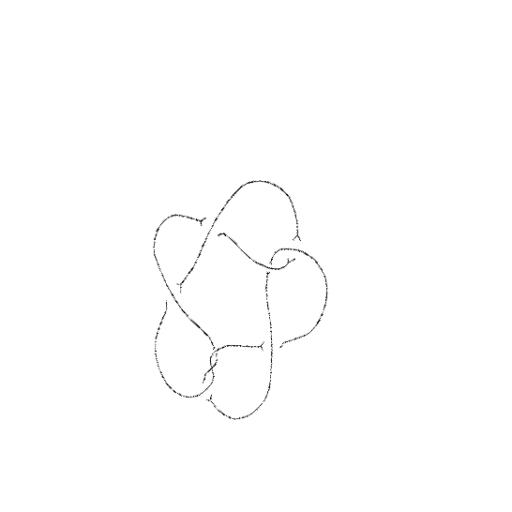
Crossing number: 8